Interaction volume radius: 5 \u00c5
Interaction volume height: 25 \u00c5
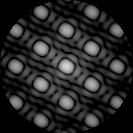
Disorder parameter: 0.006352